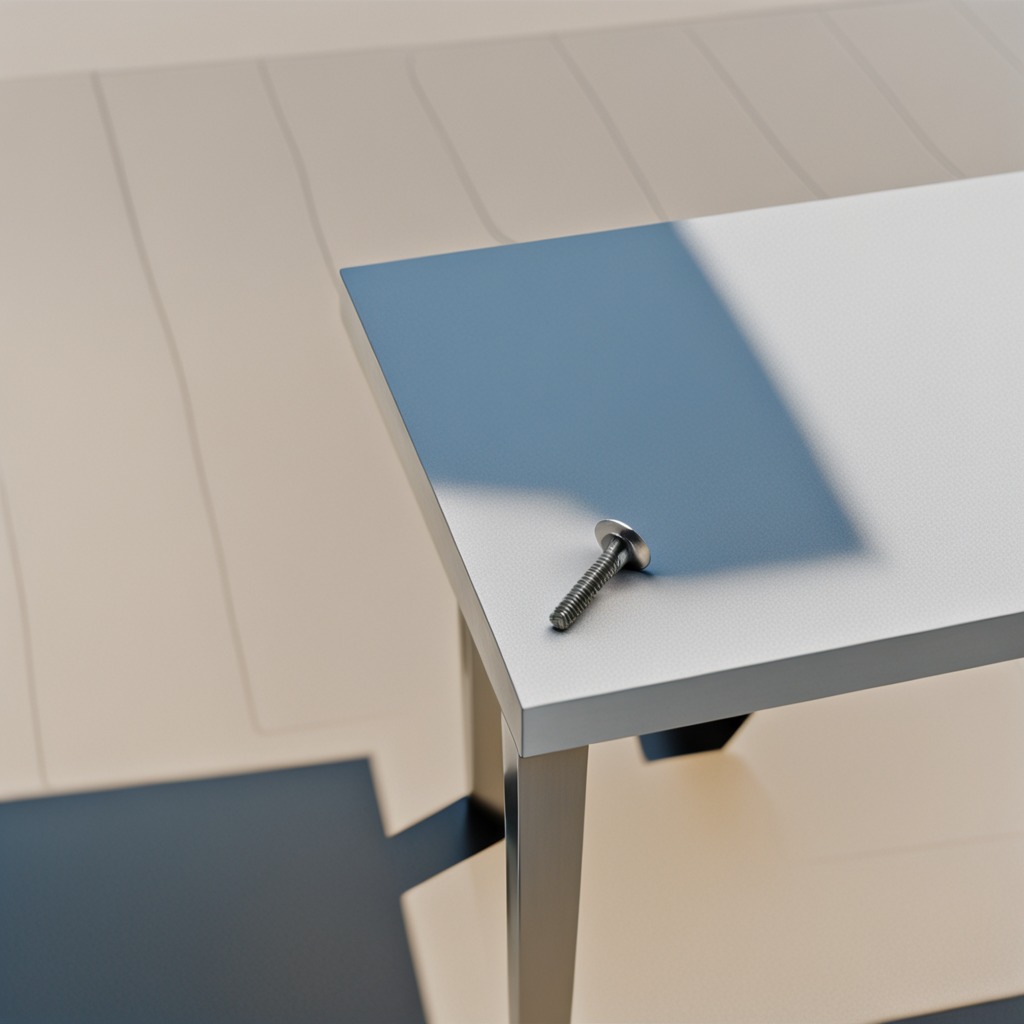
A metal screw is lying on the table.